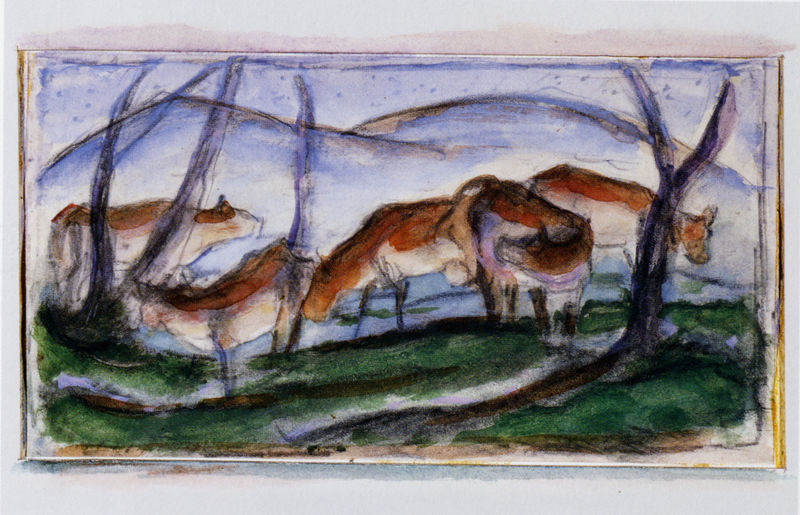
Titel: Kühe unter Bäumen
Künstler: Franz Marc
Standort: New York (New York)
Institution: Solomon R. Guggenheim Museum
Schlagwörter: baum, berg, blau, dunkel, himmel, kopf, schatten, wasser, weiß, wolken, aquarell, bäume, grün, landschaft, abend, braun, hell, köpfe, nacht, schwarz, skizze, zeichnung, gras, rasen, rot, schnee, tier, tiere, wiese, wolke, expressionismus, rahmen, fünf, hals, feld, ferne, hügel, kühe, natur, stamm, strauch, weide, zweige, boden, rosa, sanft, wald, beine, schwung, papier, studie, berge, gebirge, dunkelgrün, lila, violett, grasen, herde, hüge, kuh, rind, alm, linien, herbst, winter, querformat, stämme, wild, regen, kurven, vier, wasserfarben, rinder, stern, linie, kohle, sterne, quer, wässrig, franz, lustig, reh, rehe, nähe, fressen, grad, winterlandschaft, euter, blauer reiter, franz marc, marc, murnau, staffelung, passepartout, füchse, farbstift, überschneidung, furche, geil, weissschwarz, spricht schnell, nahrungsaufnahme